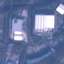
Land use / land cover: Industrial